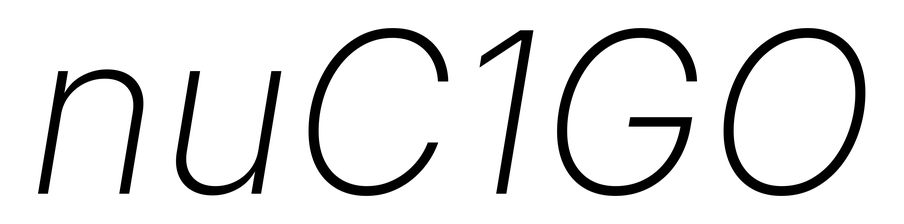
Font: Inter-Italic_ExtraLight_Italic